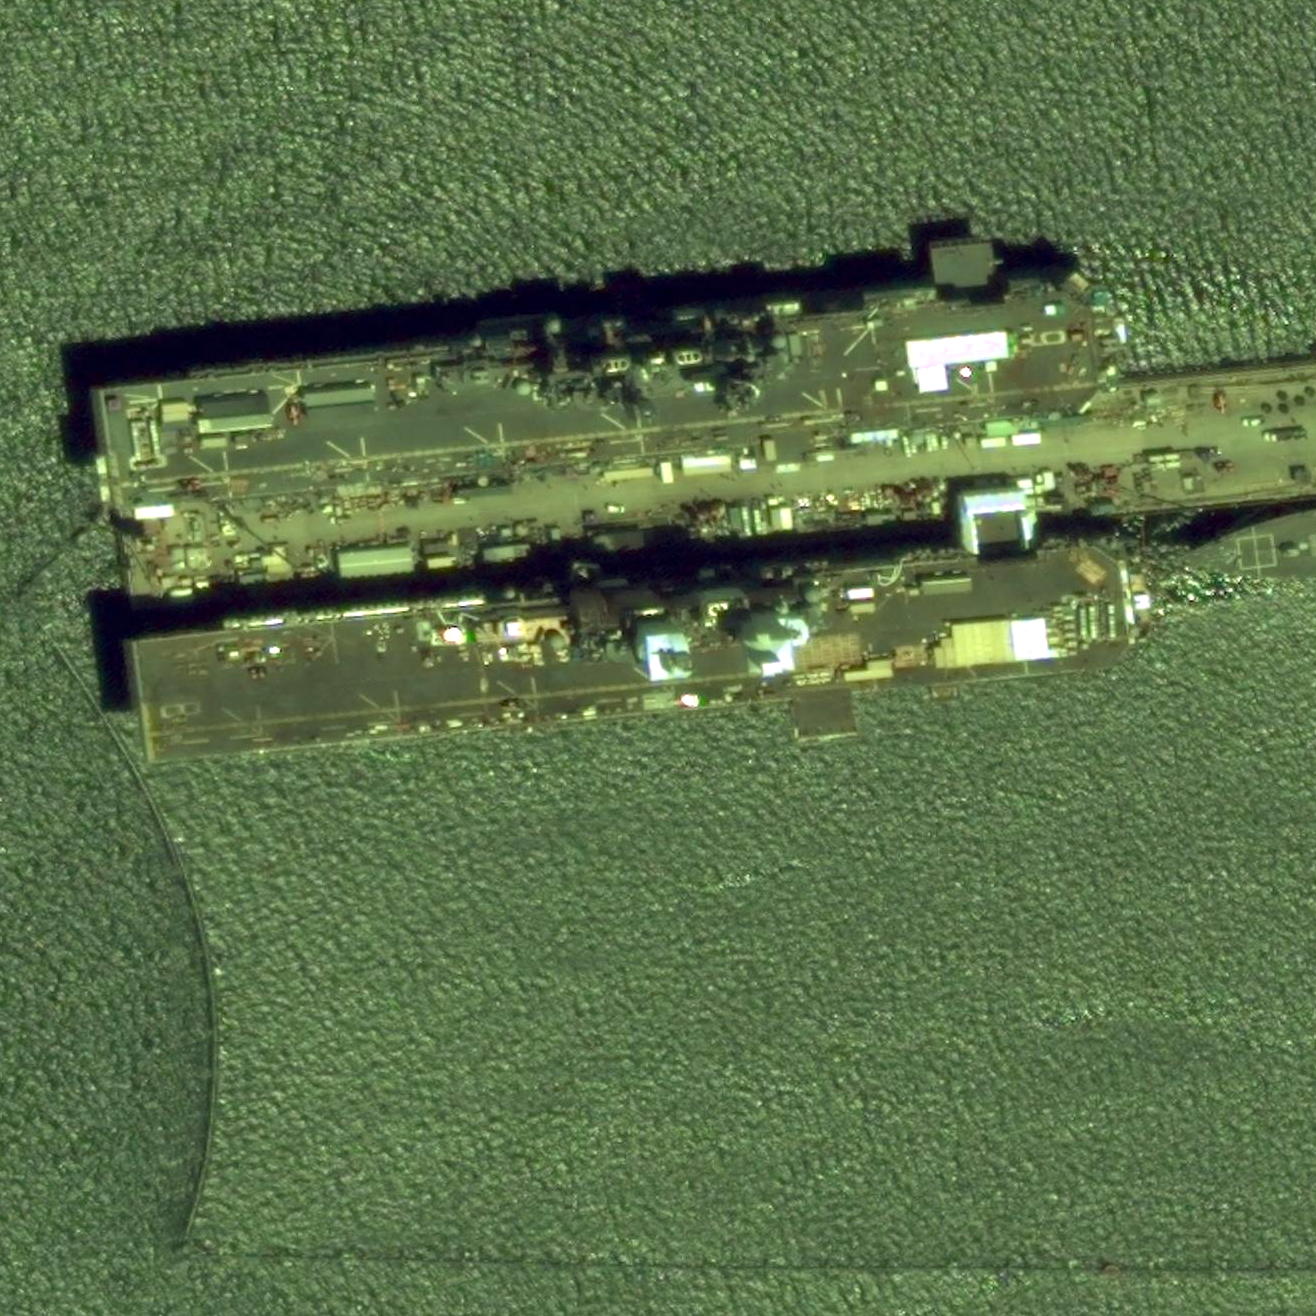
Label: assault